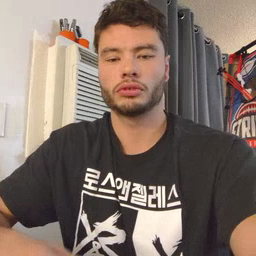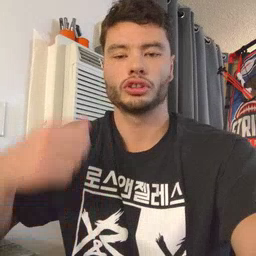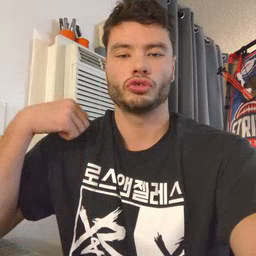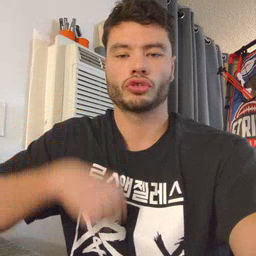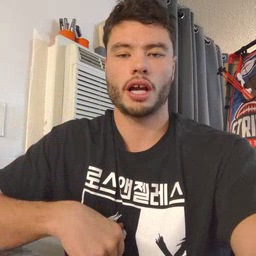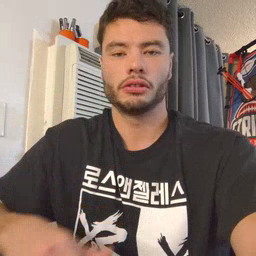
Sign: jacket